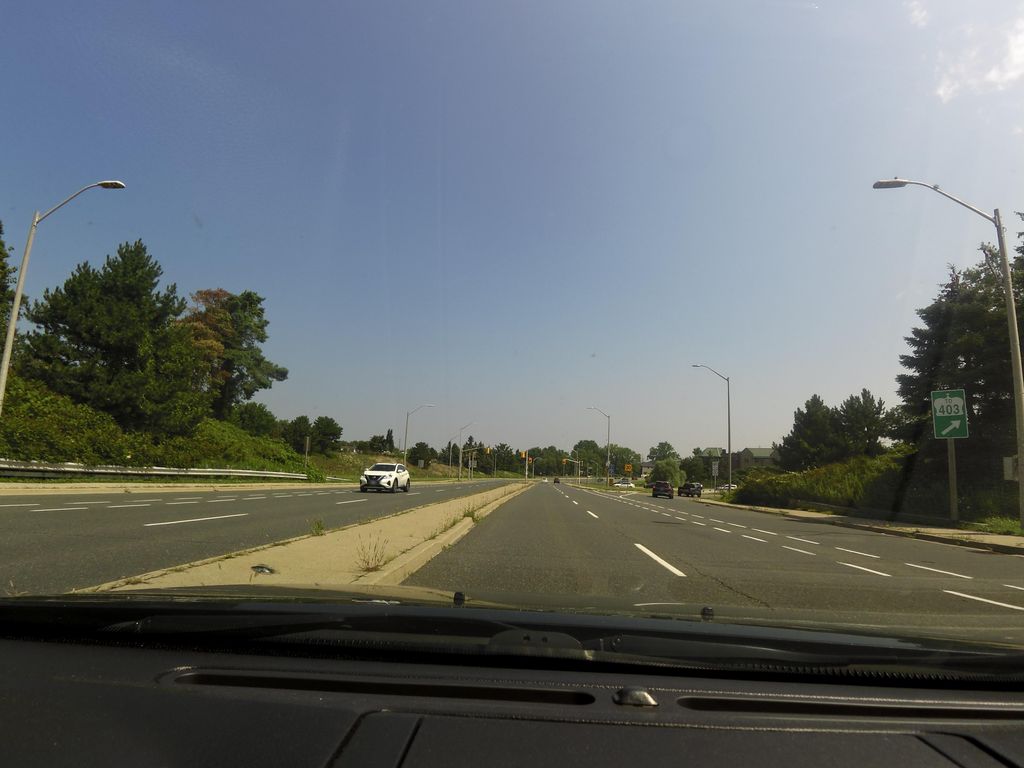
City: hamilton